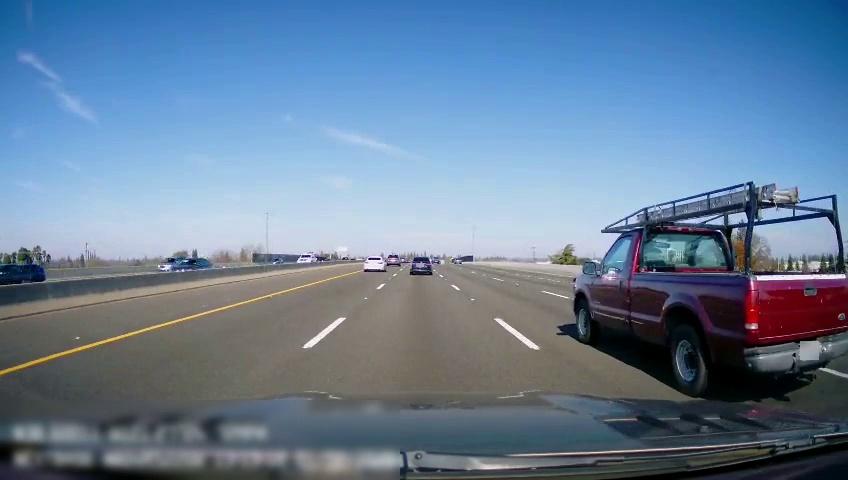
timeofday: Day
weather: Sunny
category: Drivable Space
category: Vehicles | SUV
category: Vehicles | Car
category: Vehicles | Car
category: Vehicles | Car
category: Drivable Space
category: Vehicles | Truck
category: Vehicles | SUV
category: Vehicles | Car
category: Vehicles | Car
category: Lanes | Alternate Lane
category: Lanes | Alternate Lane
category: Lanes | Alternate Lane
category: Lanes | Current Lane
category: Lanes | Current Lane
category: Lanes | Alternate Lane